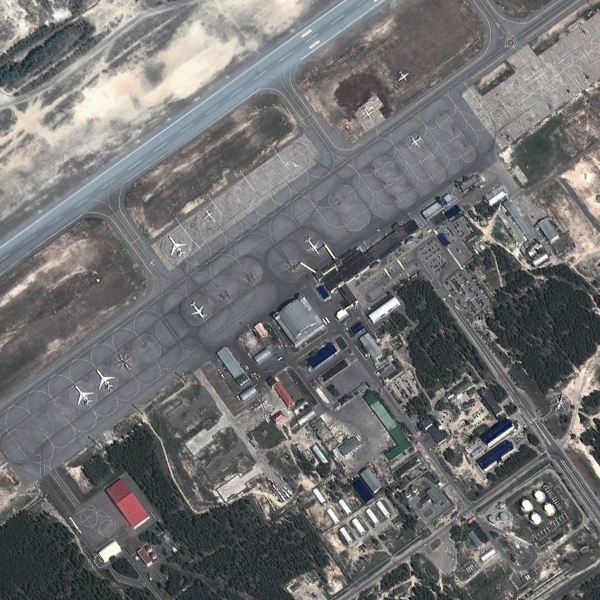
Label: Airport